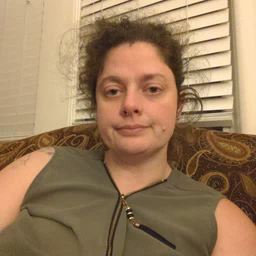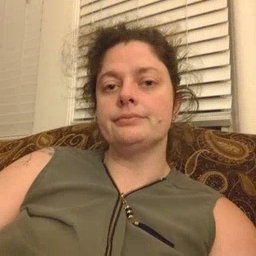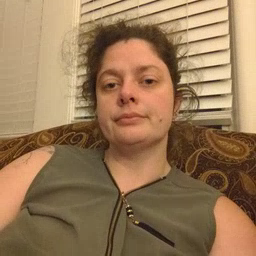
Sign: finger